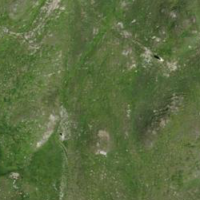
EUNIS habitat code: 26
Species observed at this site:
Marmota marmota